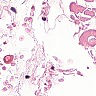
Metastatic tissue present: no